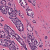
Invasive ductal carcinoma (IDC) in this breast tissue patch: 1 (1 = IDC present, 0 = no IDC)